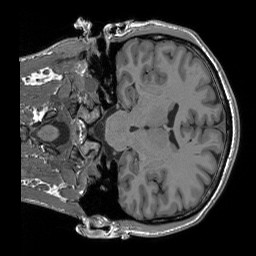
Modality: T1w
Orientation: coronal